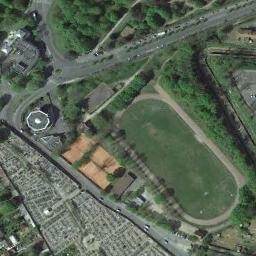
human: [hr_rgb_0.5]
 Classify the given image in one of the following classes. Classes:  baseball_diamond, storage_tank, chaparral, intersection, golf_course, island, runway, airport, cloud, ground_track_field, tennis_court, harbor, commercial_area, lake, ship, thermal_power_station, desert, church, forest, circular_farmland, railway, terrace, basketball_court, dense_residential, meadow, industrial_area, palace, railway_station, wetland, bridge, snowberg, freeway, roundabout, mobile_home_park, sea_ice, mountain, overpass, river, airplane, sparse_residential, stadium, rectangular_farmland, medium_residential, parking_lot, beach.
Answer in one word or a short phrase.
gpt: ground_track_field